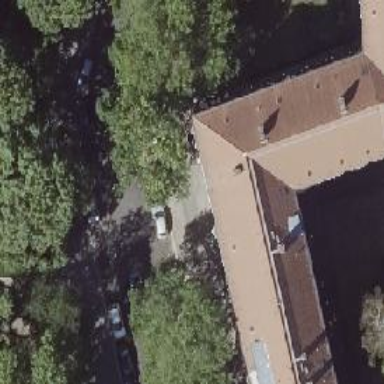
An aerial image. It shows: Hipped-roof building with apartments.